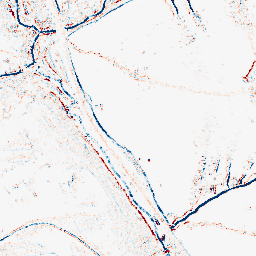
Category: morphological
Decomposition family: morphological_square
Decomposition parameters: operation: average
size: 3
Upsampling method: cubic_catmull_rom
Upsampling parameters: scale: 4
Upsampling scale: 4